Interaction volume radius: 5 \u00c5
Interaction volume height: 20 \u00c5
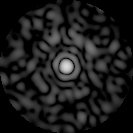
Disorder parameter: 0.8014